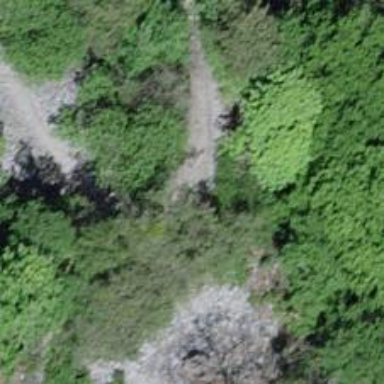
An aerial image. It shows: Unpaved path.